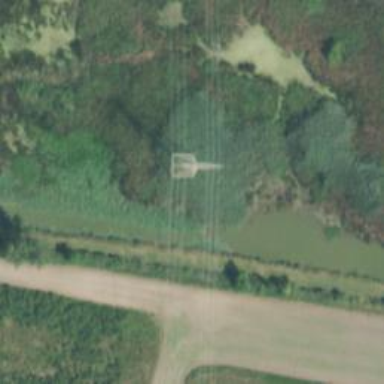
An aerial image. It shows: Lattice structure tower.